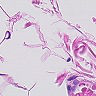
Metastatic tissue present: no